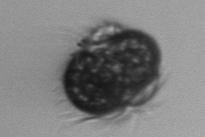
Label: Mesodinium